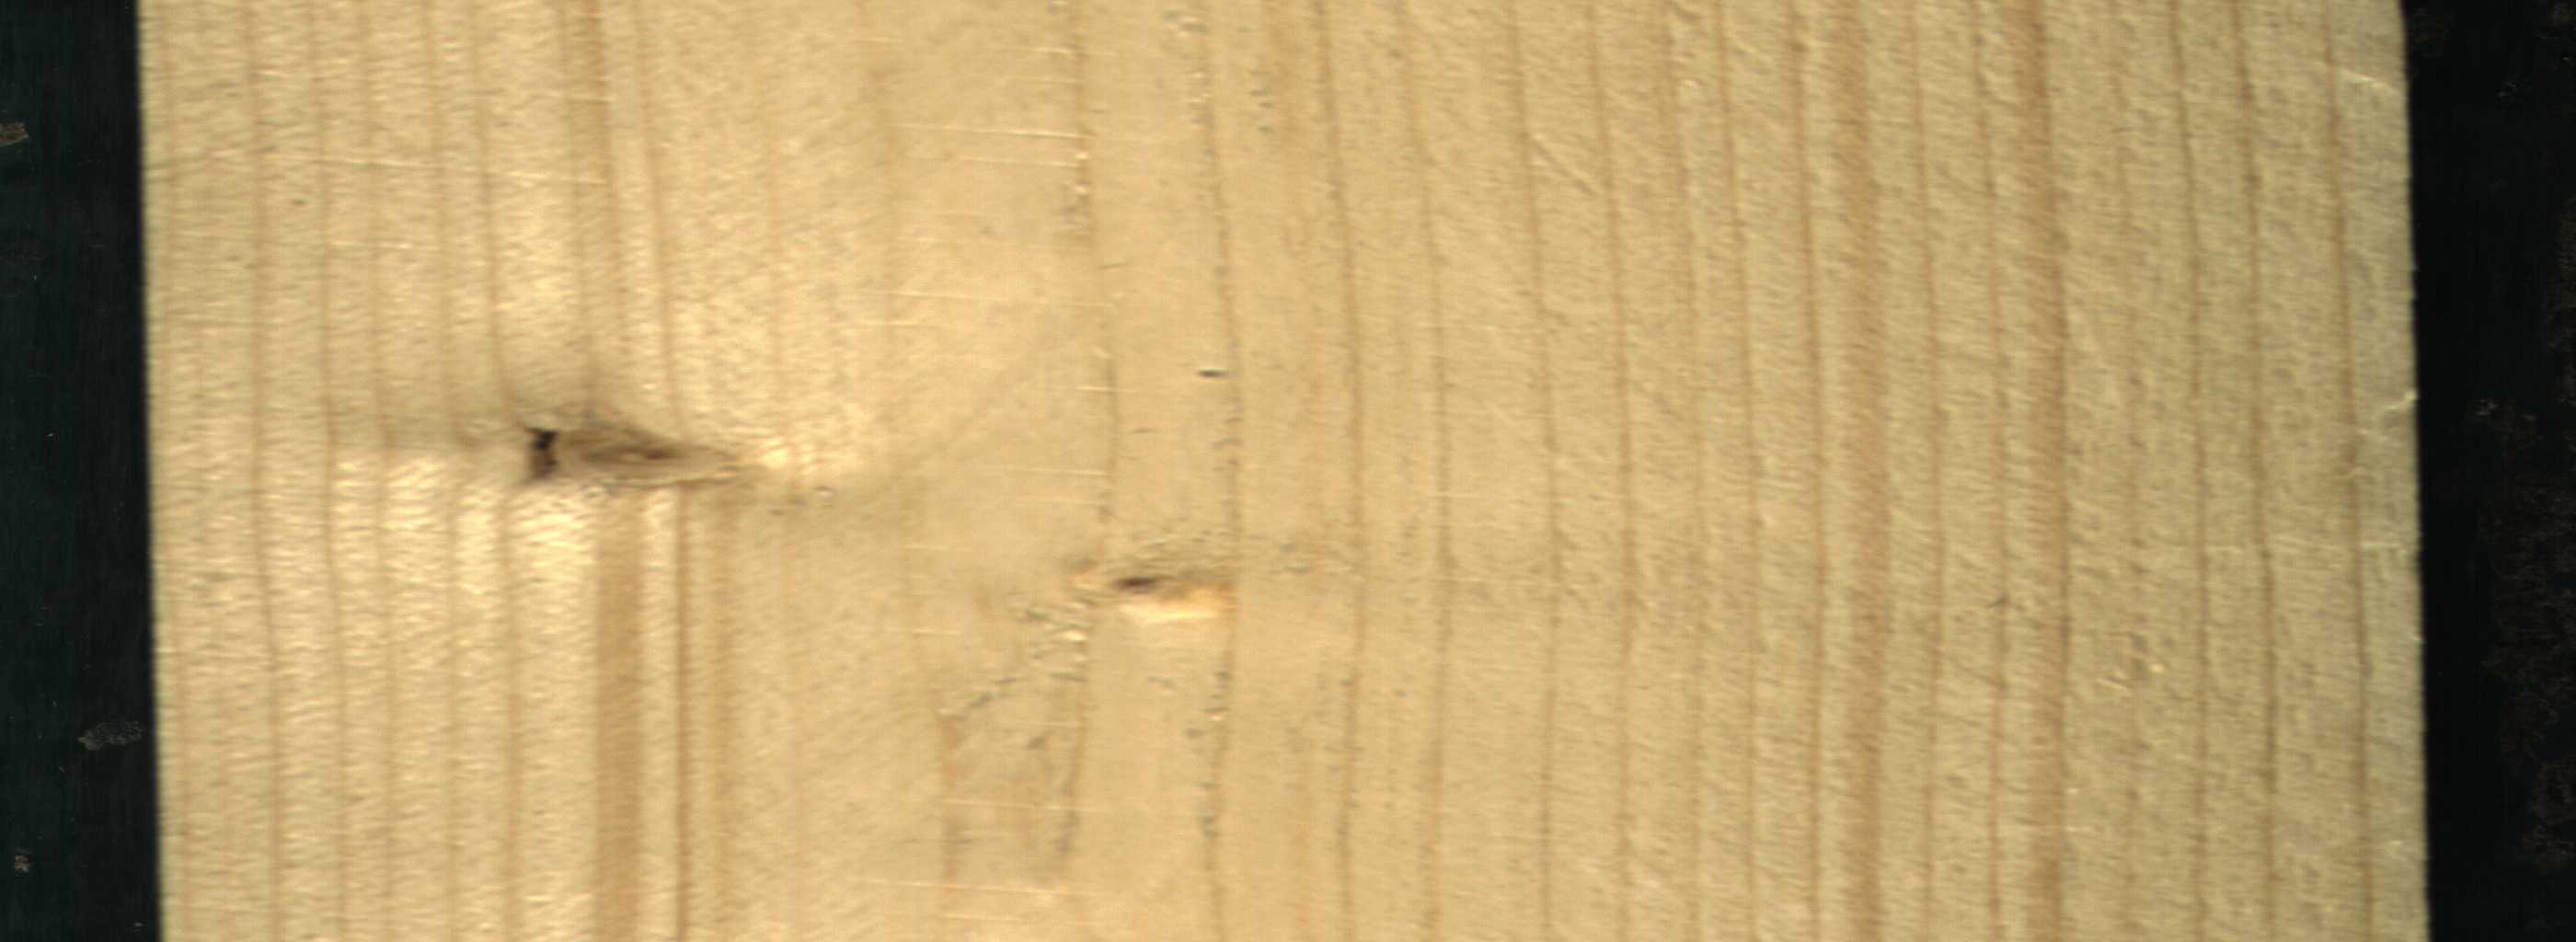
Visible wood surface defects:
Dead_Knot
Live_Knot
Live_Knot